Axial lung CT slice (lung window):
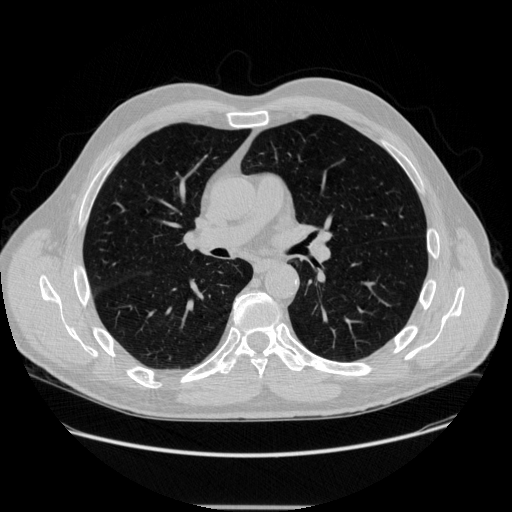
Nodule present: no